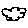
Label: cloud